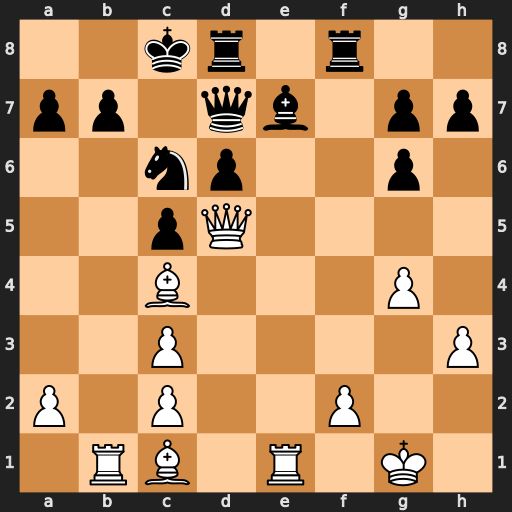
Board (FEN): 2kr1r2/pp1qb1pp/2np2p1/2pQ4/2B3P1/2P4P/P1P2P2/1RB1R1K1
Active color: w
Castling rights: -
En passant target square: -
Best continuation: Ba6 bxa6 Rxe7 Qxe7 Qxc6+ Qc7 Qxa6+